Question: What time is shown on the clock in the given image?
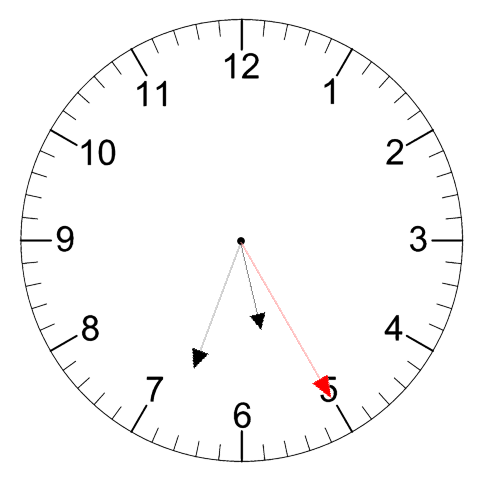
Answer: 05:33:25